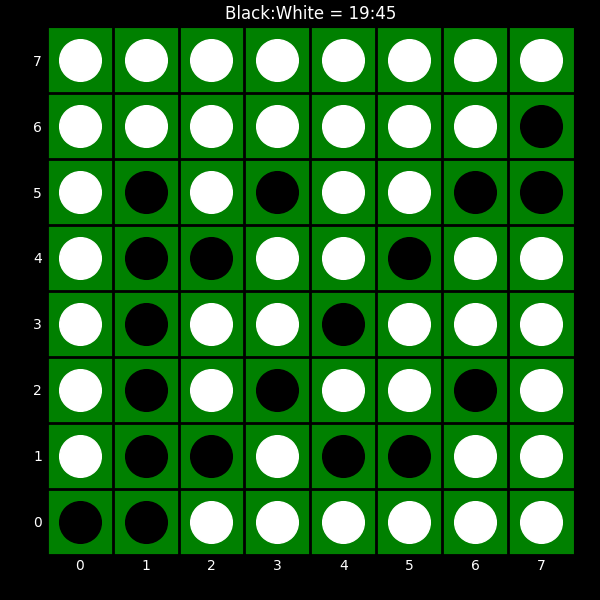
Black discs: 19
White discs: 45